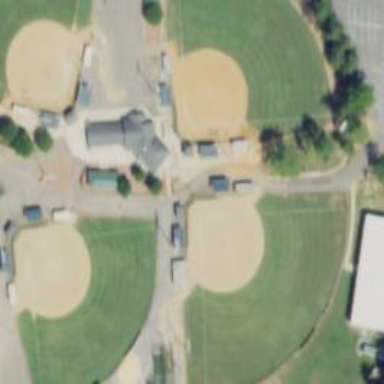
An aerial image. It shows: Softball pitch for leisure land activities.